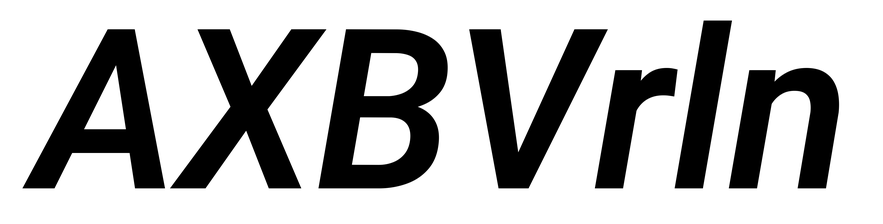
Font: Roboto-Italic_SemiBold_Italic